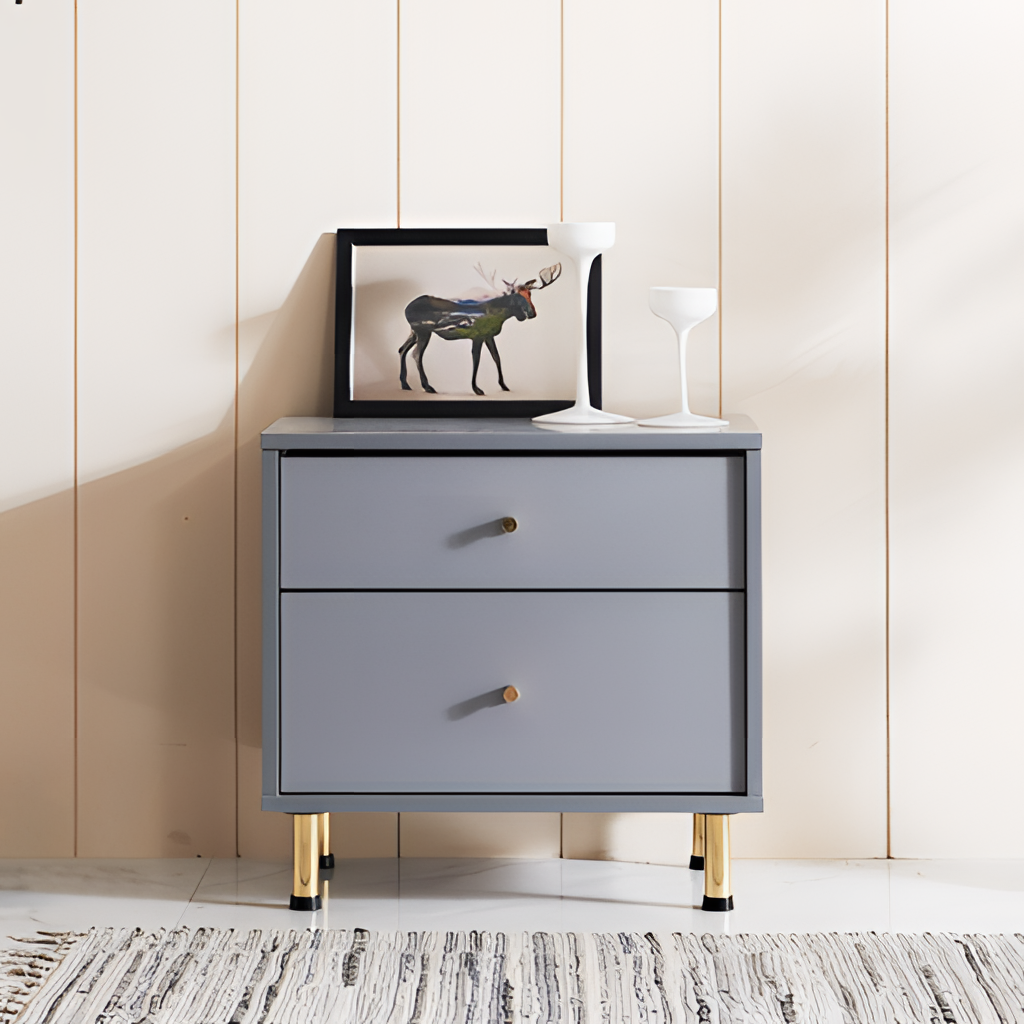
gray wood dresser, living room, marble flooring, with solid pattern, wood wallpaper, with vertical striped pattern, minimalist